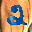
Label: 2